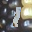
Label: 1